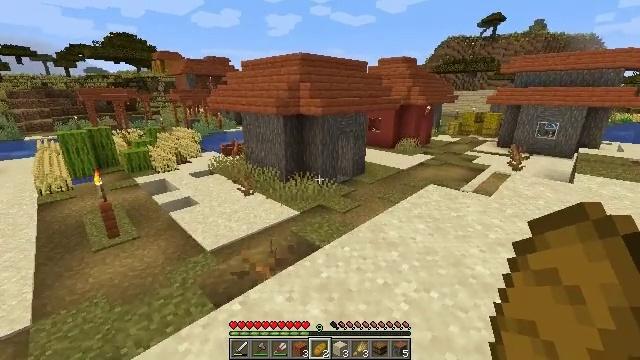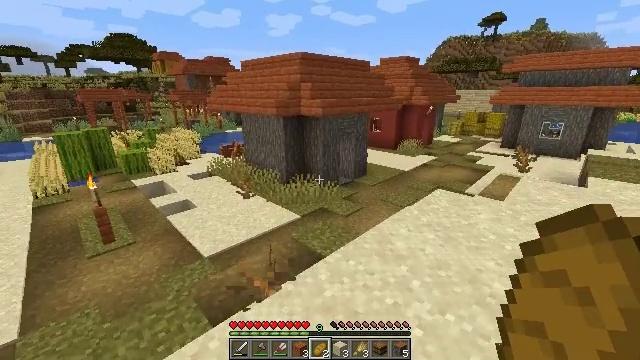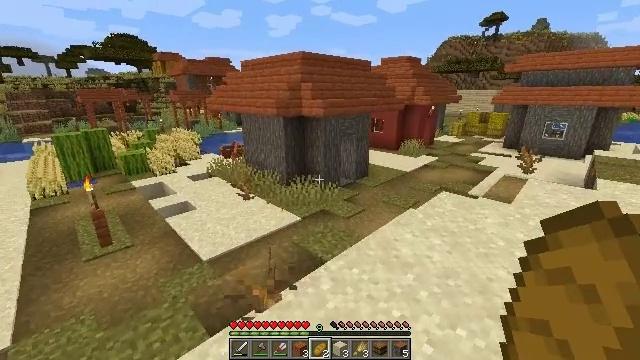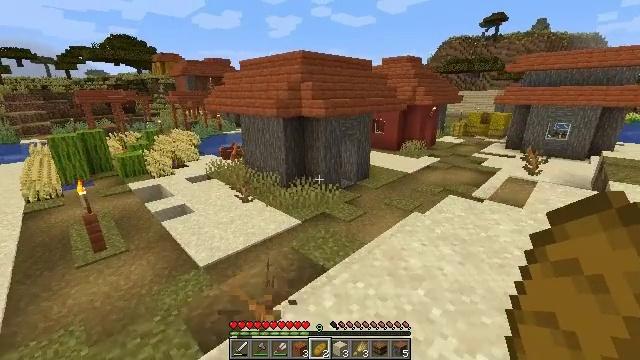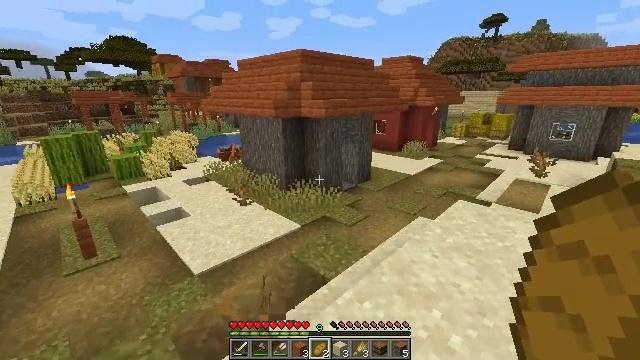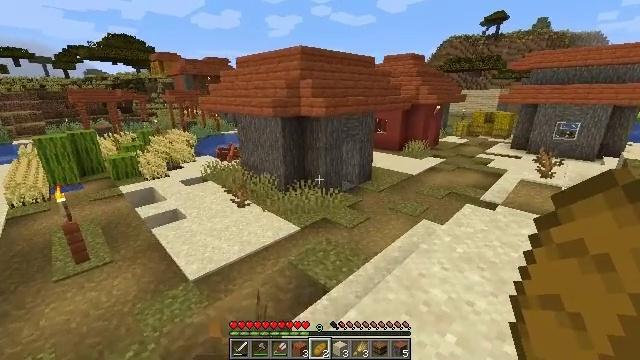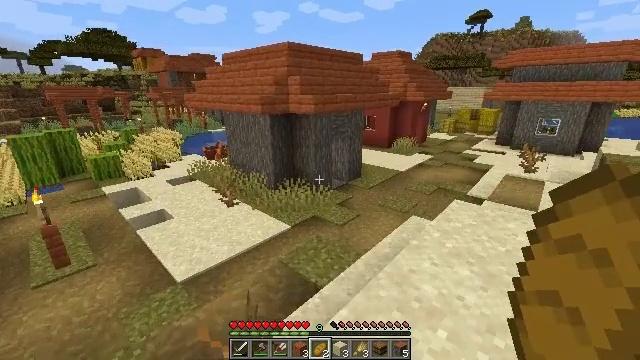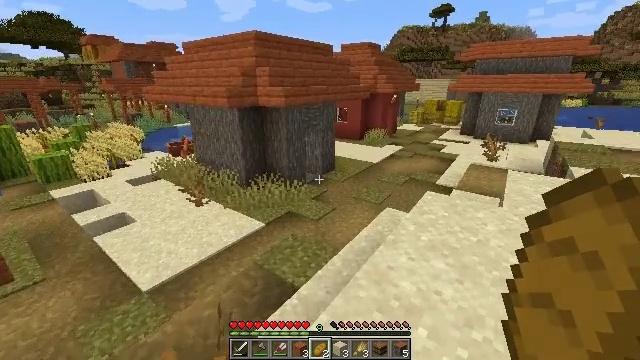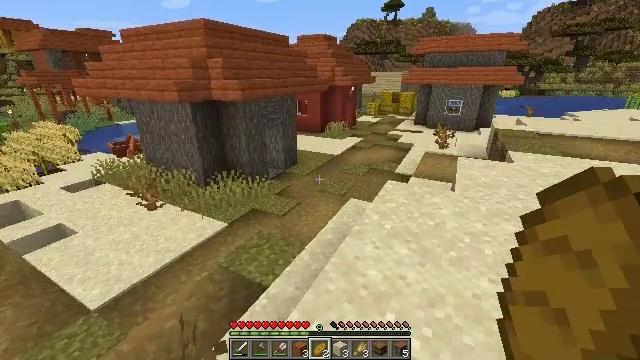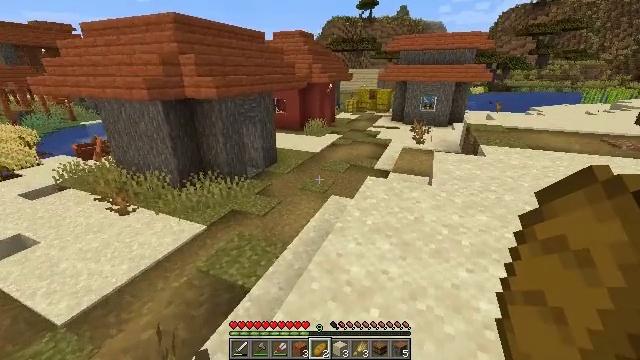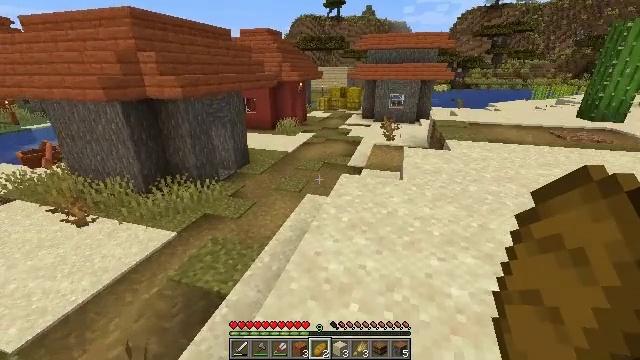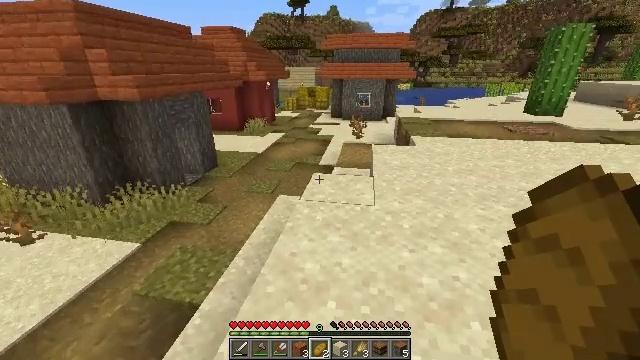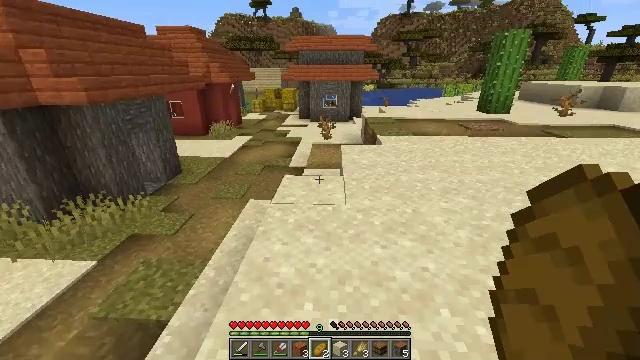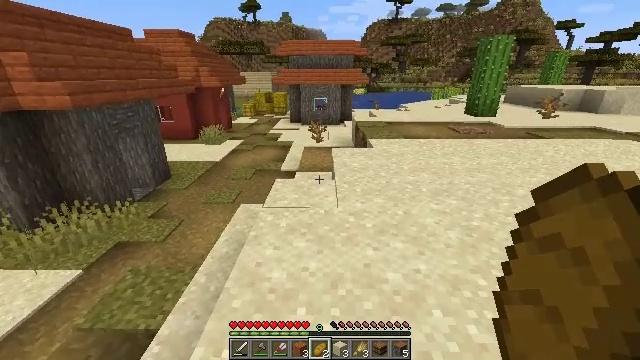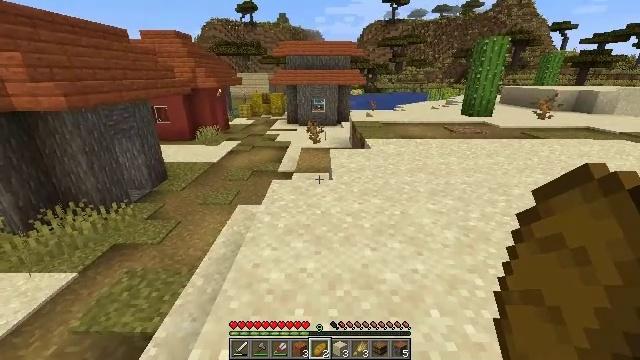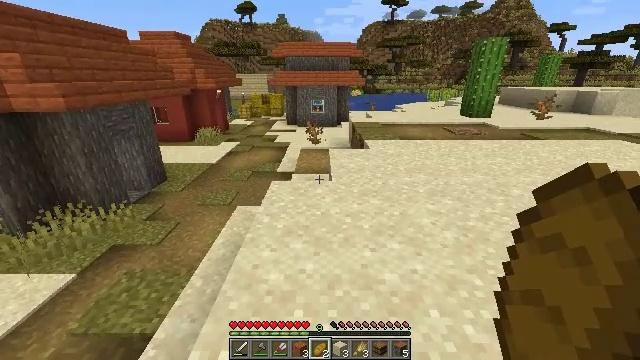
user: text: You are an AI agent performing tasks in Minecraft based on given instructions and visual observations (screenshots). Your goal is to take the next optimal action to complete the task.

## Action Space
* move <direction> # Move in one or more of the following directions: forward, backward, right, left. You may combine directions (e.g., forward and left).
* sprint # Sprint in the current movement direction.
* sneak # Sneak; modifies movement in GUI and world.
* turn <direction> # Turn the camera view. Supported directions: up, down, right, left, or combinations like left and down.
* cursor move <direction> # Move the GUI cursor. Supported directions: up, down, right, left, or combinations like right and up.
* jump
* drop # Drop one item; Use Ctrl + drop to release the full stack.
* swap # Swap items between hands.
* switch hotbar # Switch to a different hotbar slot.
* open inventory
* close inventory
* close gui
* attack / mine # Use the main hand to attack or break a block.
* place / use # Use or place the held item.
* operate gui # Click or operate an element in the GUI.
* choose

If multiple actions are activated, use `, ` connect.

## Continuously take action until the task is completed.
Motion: motion action
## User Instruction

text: Drop a bread.
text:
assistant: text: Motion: move forward
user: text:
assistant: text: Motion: move forward
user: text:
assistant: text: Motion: move forward
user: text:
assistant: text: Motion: move forward
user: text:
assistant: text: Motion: move forward
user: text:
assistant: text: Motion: turn right
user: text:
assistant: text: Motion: turn right and down
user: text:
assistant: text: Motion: turn right and down
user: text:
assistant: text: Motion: turn right
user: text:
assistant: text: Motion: turn right
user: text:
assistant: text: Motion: turn right
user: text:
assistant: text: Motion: turn right
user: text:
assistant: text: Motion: turn right
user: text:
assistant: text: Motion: no_op
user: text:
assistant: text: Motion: no_op
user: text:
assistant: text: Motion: no_op
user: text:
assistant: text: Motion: no_op
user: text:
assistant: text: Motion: no_op
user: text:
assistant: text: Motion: no_op
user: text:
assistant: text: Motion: no_op
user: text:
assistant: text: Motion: no_op
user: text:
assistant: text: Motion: no_op
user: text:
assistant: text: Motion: no_op
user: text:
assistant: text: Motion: no_op
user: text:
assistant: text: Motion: no_op
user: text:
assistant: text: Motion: no_op
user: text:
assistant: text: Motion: no_op
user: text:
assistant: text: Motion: no_op
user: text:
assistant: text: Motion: no_op
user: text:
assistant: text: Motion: turn left